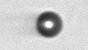
Label: bead